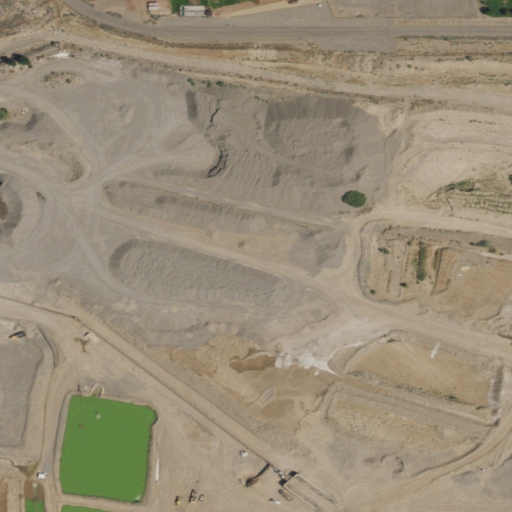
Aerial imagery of valley in Nevada named Eldorado Canyon containing shrub, barren land, medium intensity development, low intensity development, pasture, and high intensity development